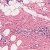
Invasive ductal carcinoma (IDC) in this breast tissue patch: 1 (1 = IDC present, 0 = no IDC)